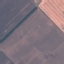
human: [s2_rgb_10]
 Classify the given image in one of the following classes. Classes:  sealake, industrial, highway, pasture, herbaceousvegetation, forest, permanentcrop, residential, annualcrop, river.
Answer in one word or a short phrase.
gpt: AnnualCrop